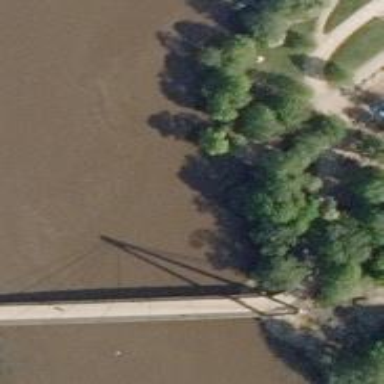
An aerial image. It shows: Path designated as portage way for whitewater activities.